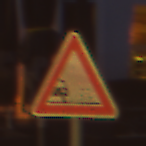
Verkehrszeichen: SplittSchotter
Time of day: Night
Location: Outdoor (Urban)
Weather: PartlyCloudy
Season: NotSpecified
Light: Artificial